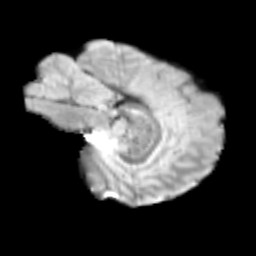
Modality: T2w
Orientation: sagittal
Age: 10
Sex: male
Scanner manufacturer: siemens
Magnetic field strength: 3 T
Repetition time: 3.8 s
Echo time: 0.07 s